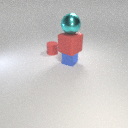
large red rubber cube below large cyan metal sphere